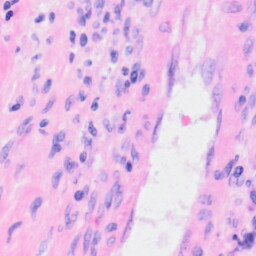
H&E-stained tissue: Kidney